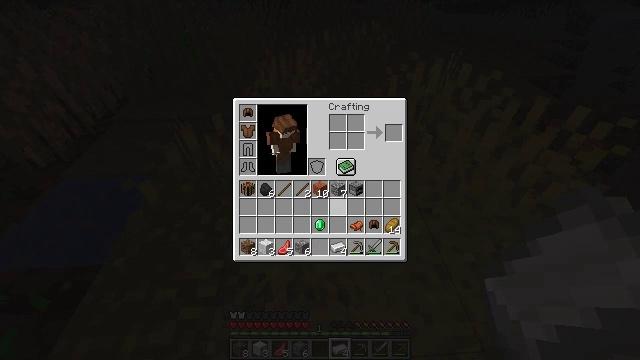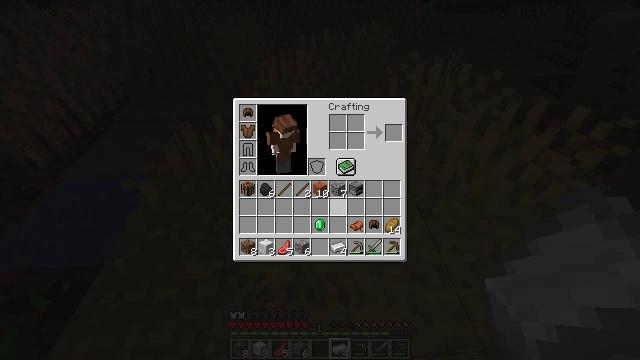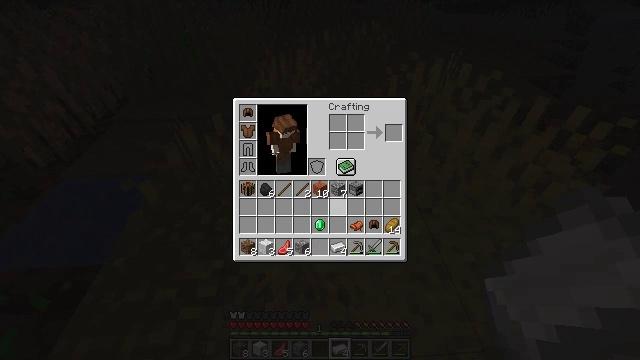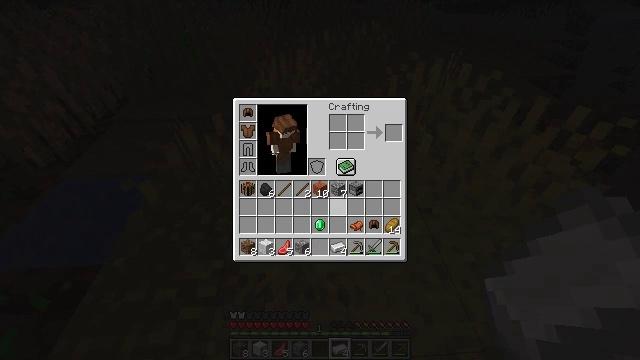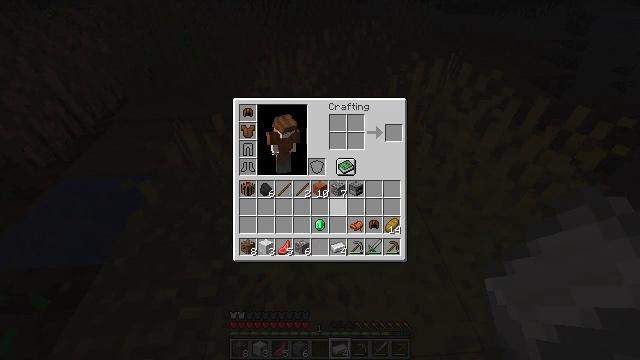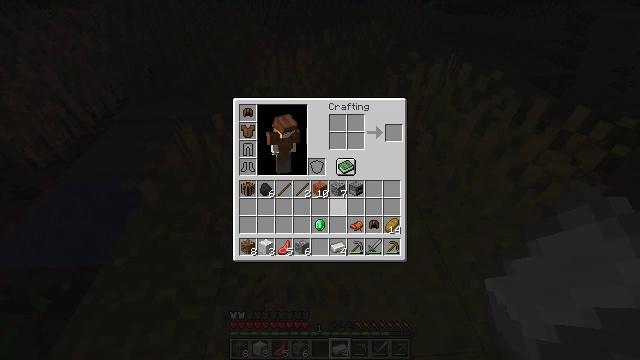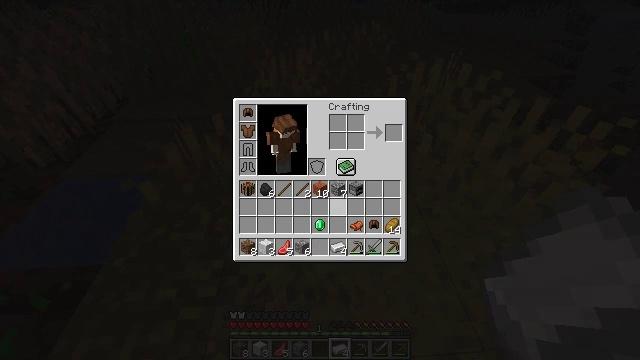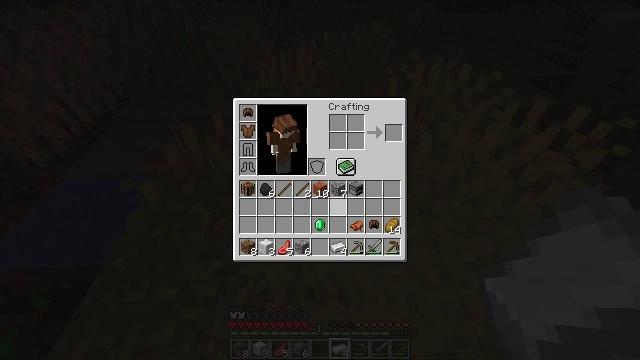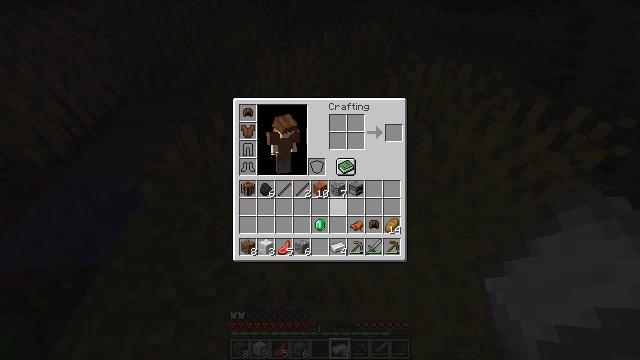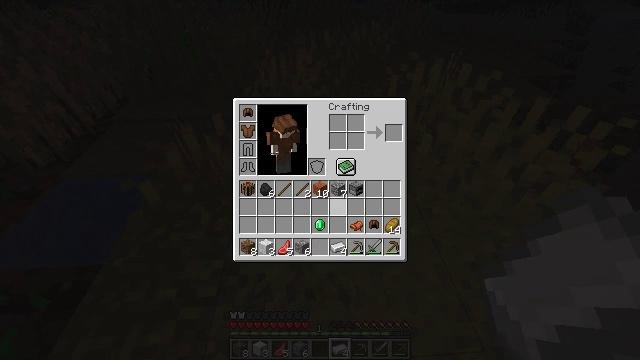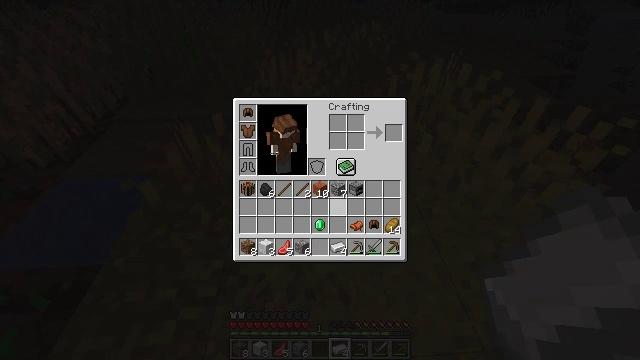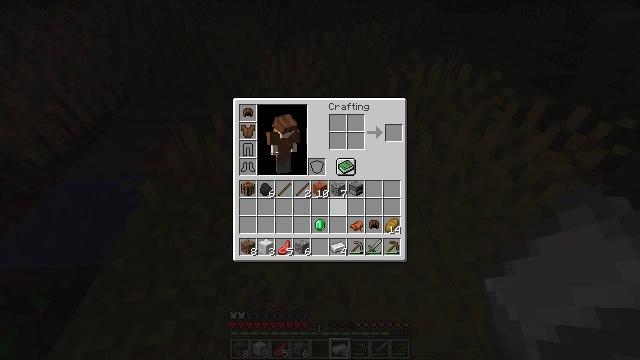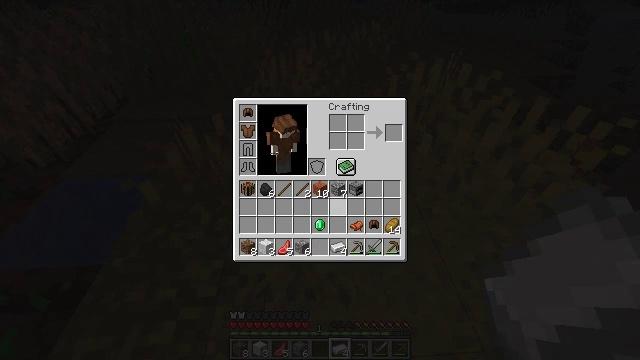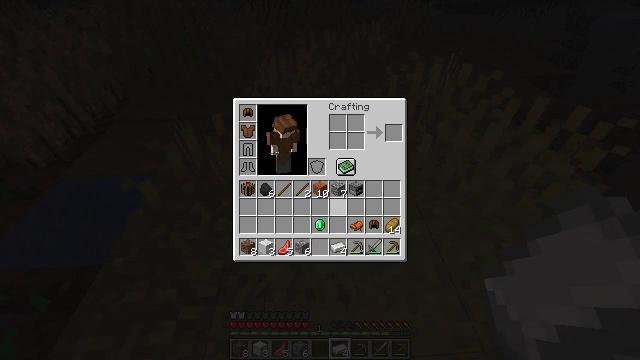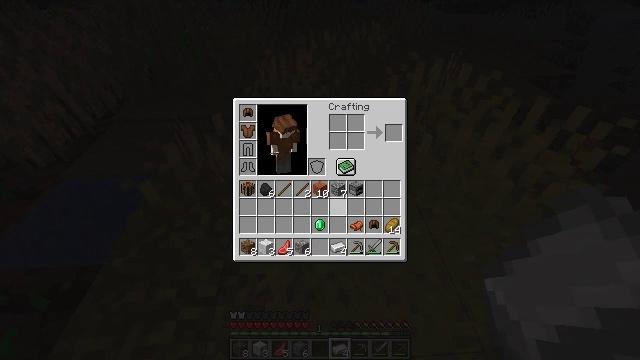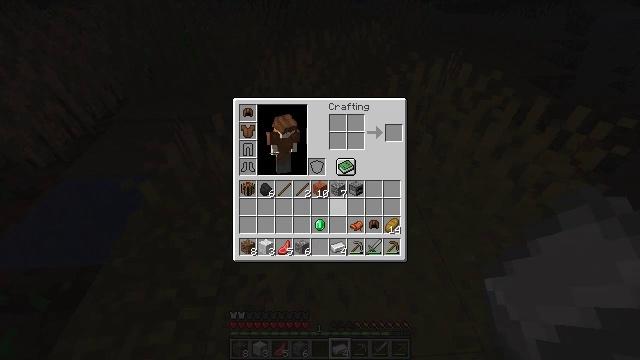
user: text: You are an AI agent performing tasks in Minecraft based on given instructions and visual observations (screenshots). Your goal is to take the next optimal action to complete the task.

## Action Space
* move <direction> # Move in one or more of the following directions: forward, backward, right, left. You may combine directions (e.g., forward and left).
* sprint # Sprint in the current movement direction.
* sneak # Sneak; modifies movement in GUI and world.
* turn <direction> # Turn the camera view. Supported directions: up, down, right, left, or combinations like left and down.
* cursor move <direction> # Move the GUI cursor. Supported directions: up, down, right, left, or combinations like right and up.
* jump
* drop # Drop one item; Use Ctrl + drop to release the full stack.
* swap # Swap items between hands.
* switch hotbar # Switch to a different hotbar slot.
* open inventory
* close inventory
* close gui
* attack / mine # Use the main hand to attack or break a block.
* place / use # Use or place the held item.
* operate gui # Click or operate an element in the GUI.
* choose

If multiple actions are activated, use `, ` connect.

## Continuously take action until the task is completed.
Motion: motion action
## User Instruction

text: Destroy the orange bed to move it.
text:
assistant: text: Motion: sneak
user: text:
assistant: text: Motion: sneak
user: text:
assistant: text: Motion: sneak
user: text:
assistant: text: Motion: sneak
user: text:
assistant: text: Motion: sneak
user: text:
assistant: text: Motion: sneak
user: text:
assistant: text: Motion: sneak
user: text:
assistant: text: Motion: sneak
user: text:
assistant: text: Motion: sneak
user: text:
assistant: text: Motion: sneak
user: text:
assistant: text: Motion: sneak
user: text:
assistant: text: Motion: sneak
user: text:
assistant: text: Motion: sneak
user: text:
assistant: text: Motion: sneak
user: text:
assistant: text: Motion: sneak
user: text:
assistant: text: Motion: sneak
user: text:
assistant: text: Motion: sneak
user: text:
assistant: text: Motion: sneak
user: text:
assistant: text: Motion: sneak
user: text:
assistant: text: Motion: sneak
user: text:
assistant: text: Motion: sneak
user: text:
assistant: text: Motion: sneak
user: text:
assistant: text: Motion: sneak
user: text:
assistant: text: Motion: sneak
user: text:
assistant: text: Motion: sneak
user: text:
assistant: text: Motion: sneak
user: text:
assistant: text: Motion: sneak, close gui
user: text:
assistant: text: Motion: open inventory
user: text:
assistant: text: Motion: turn left, open inventory
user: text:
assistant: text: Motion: turn left